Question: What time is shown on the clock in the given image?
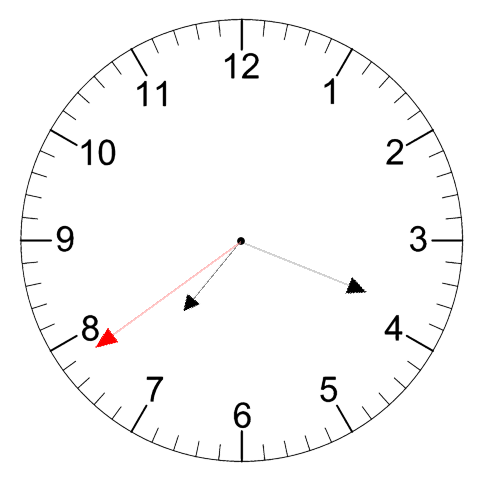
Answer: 07:18:39